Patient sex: M
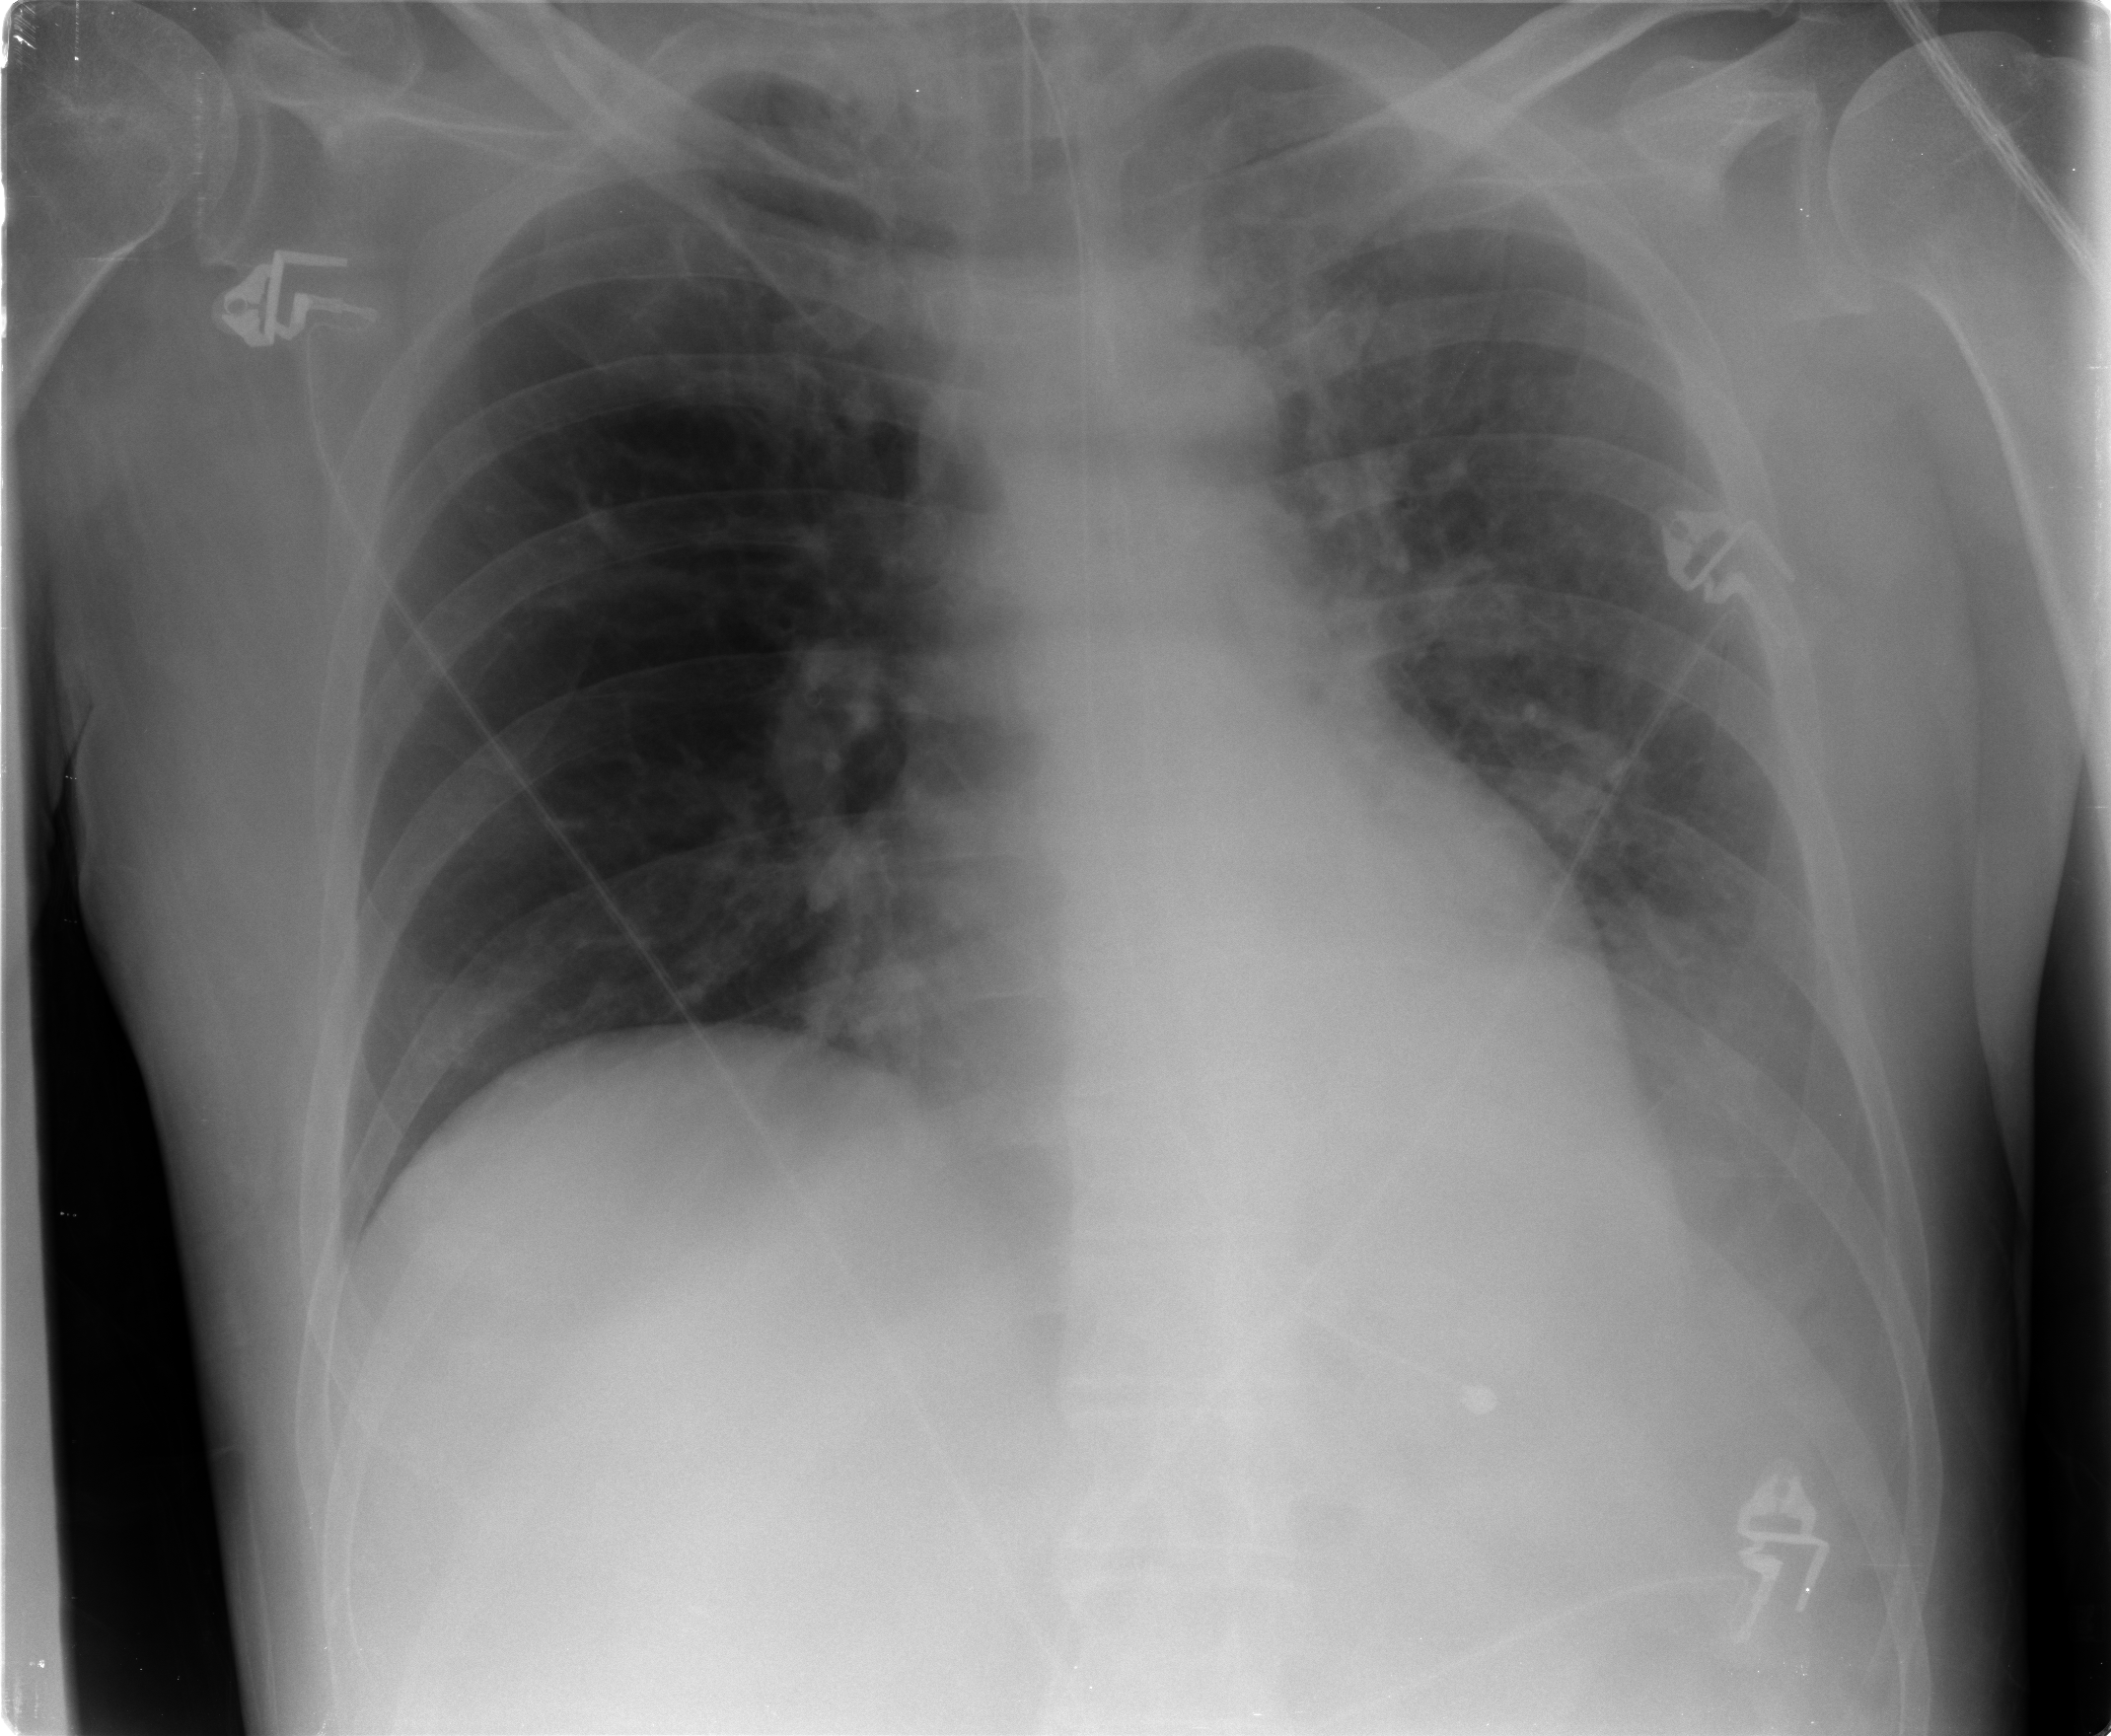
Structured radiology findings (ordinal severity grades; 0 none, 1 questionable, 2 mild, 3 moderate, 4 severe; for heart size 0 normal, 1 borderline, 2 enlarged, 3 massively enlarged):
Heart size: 0
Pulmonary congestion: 2
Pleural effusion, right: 0
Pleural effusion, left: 2
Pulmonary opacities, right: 0
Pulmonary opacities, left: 2
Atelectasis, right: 0
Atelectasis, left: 2